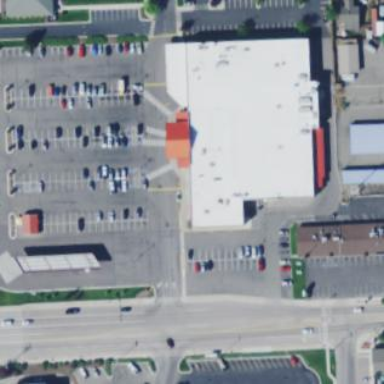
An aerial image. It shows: Supermarket located in building.